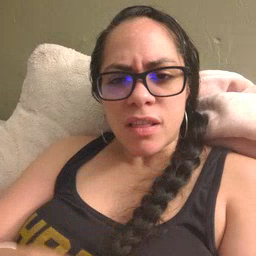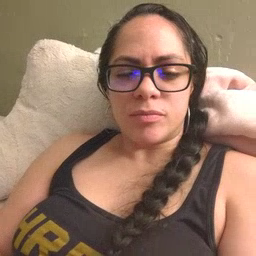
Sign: cereal